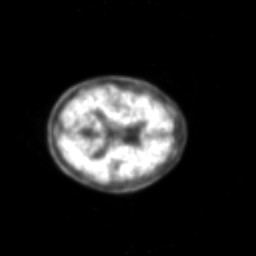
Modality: PET
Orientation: axial
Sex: female
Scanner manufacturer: siemens